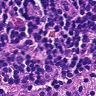
Metastatic tissue present: no